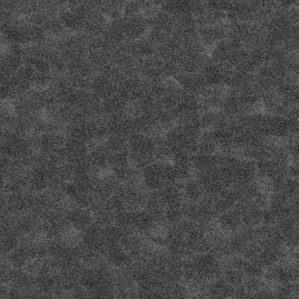
Label: frost